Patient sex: M
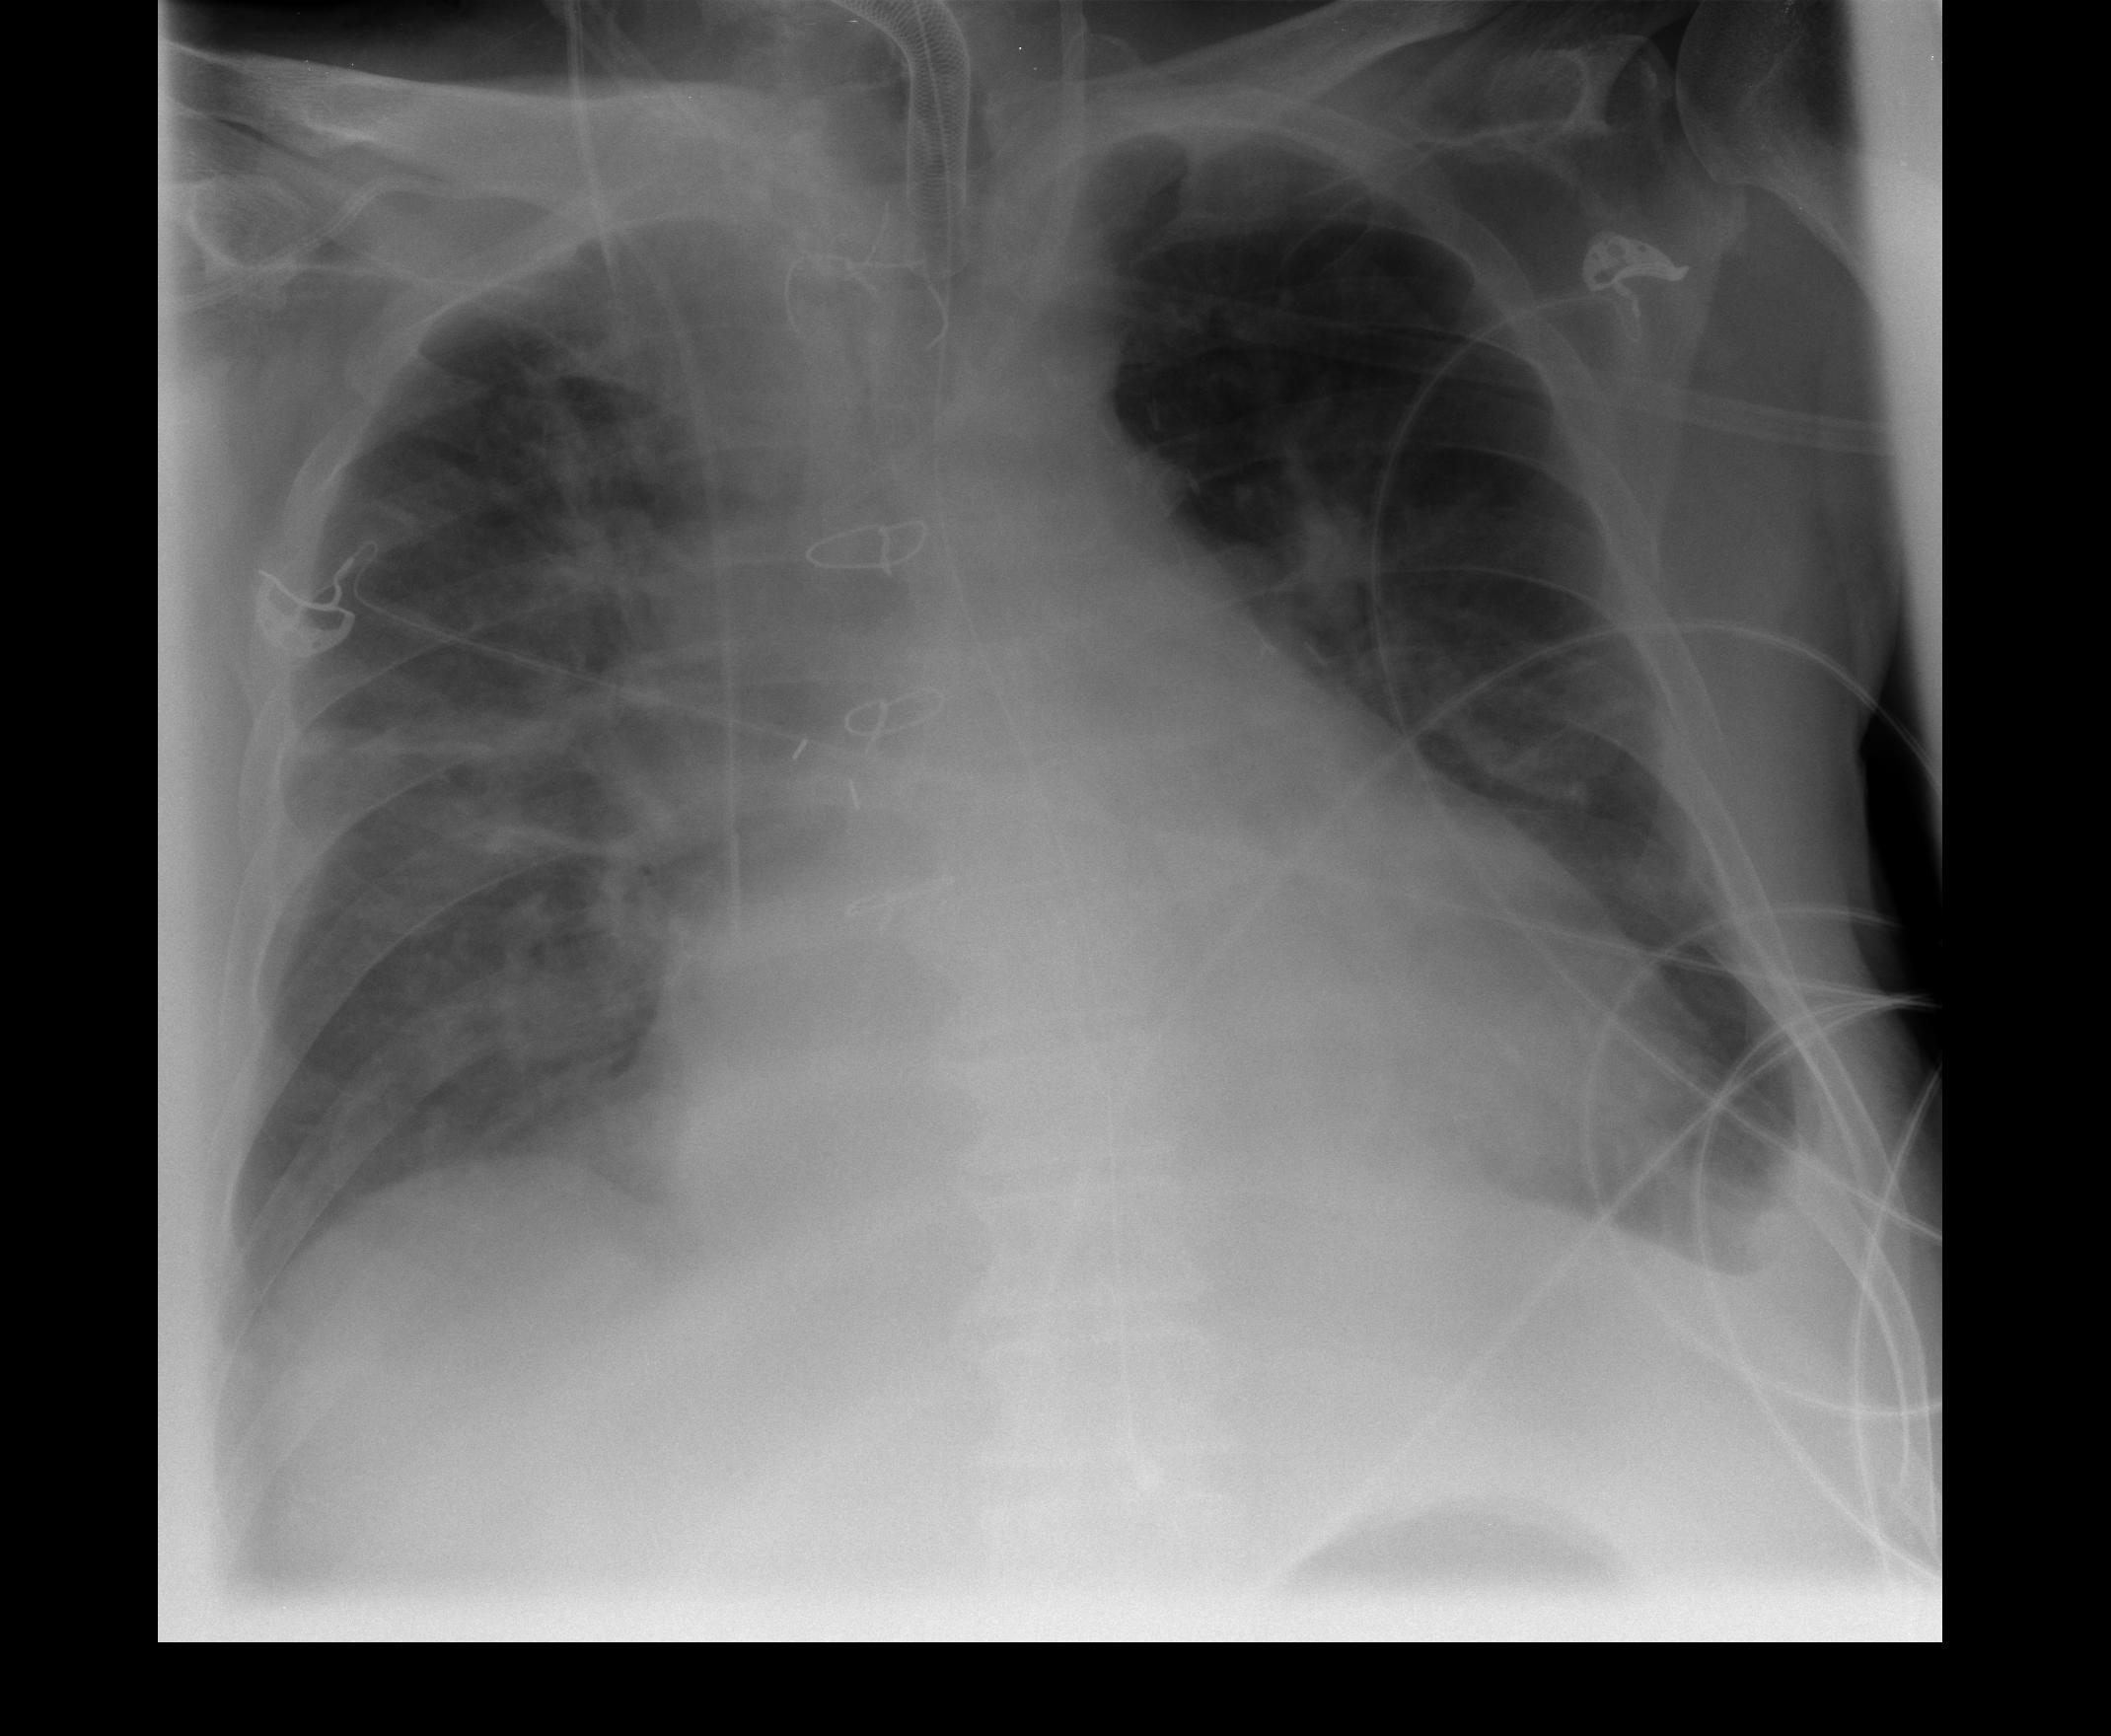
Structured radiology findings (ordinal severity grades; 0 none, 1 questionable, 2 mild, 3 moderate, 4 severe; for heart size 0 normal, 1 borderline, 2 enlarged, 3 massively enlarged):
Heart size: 2
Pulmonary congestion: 2
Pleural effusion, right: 2
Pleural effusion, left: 2
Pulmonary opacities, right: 2
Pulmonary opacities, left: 1
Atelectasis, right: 3
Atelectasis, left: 2